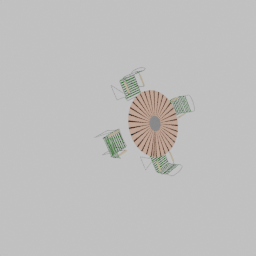
Label: furniture